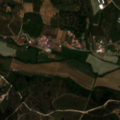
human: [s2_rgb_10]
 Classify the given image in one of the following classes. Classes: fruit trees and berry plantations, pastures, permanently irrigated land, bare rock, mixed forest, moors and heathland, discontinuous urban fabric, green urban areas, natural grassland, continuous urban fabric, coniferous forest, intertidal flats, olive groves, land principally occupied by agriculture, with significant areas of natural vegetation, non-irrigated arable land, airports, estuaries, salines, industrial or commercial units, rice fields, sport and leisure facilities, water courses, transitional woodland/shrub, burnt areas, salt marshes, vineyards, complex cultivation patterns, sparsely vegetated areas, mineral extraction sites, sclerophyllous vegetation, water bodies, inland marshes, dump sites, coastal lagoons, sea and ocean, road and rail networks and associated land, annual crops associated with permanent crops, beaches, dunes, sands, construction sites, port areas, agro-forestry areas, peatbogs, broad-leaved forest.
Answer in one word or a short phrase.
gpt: permanently irrigated land, olive groves, complex cultivation patterns, land principally occupied by agriculture, with significant areas of natural vegetation, mixed forest, transitional woodland/shrub